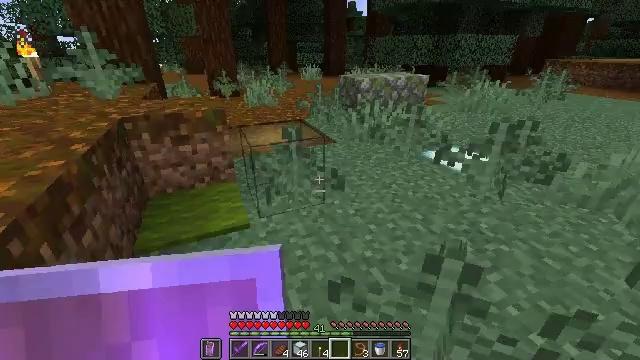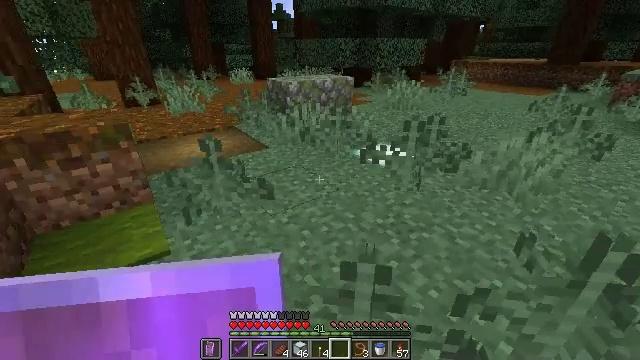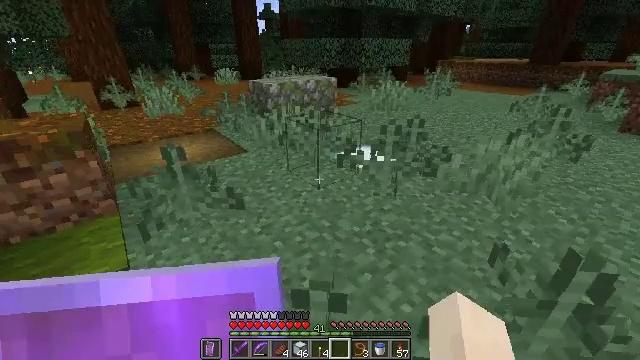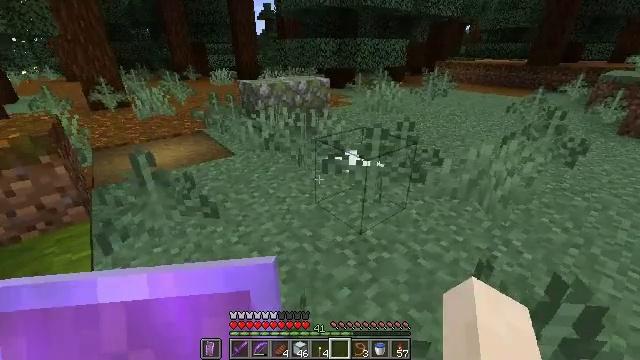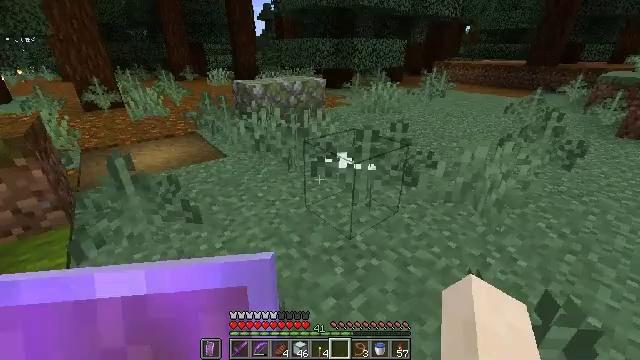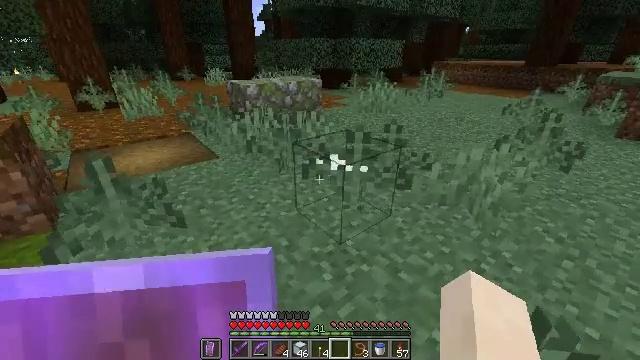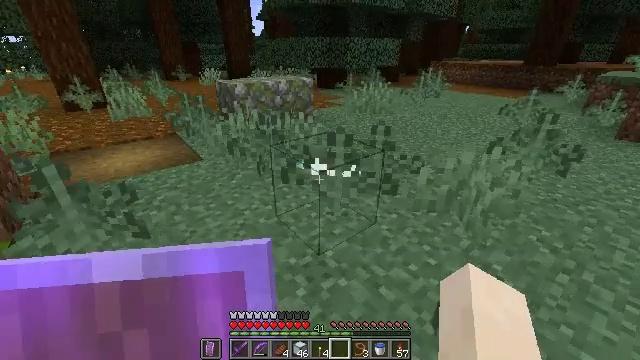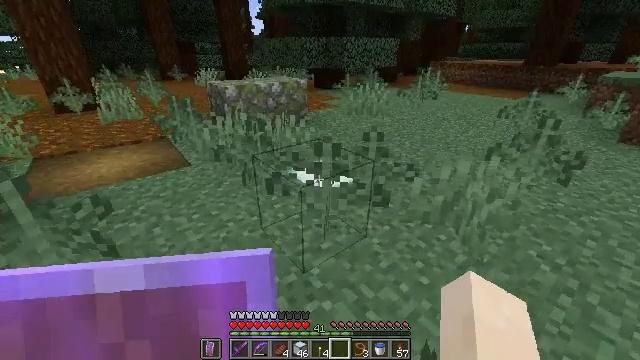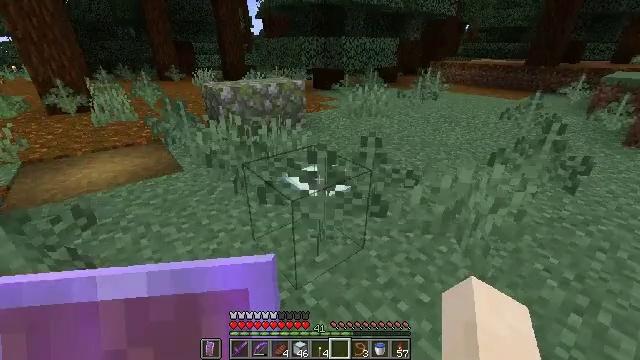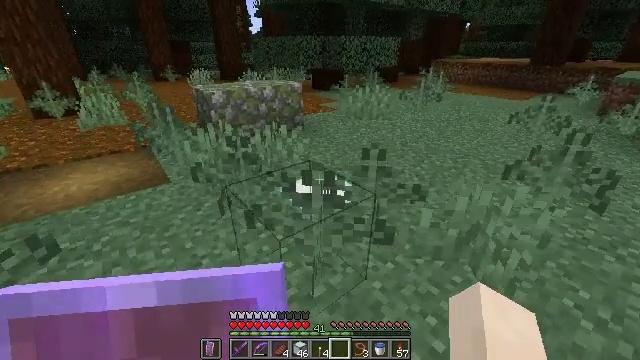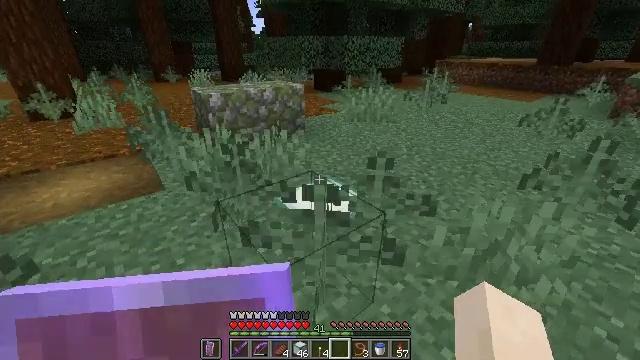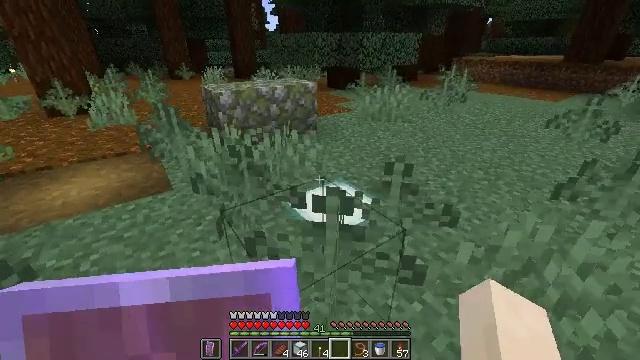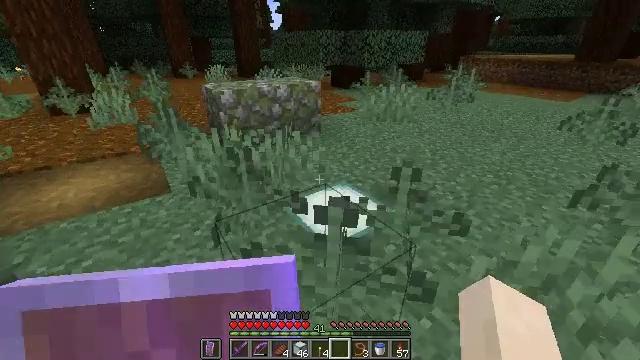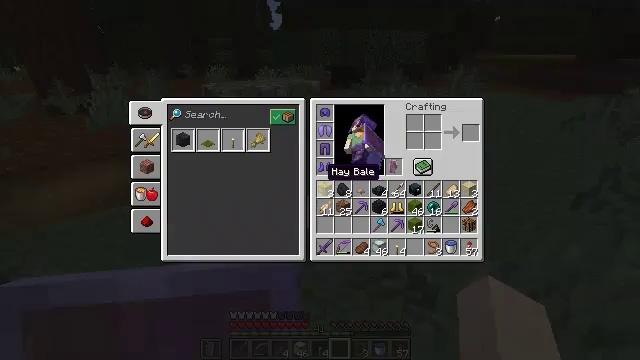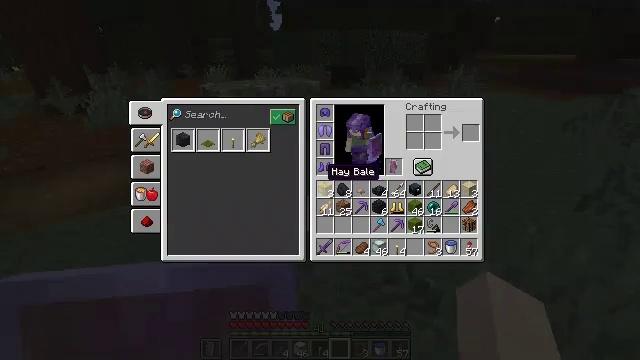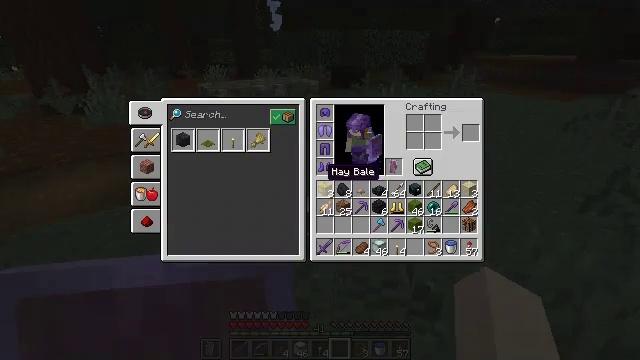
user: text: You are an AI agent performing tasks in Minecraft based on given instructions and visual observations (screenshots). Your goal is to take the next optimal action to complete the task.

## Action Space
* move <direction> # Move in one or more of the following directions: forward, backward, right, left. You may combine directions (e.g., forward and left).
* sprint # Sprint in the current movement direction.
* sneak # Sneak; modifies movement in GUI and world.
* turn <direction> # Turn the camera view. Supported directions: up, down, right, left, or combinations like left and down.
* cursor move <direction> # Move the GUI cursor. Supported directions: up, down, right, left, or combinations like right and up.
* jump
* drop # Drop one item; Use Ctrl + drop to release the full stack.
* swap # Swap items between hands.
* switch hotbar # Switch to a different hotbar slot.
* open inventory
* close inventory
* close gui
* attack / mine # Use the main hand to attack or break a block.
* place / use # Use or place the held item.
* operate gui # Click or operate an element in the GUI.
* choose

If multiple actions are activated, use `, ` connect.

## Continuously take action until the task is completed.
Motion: motion action
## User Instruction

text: Make a green carpet with wool at the crafting table.
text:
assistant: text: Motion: move forward and move right, turn right
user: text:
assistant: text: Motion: move forward and move right, turn right
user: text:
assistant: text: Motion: move forward and move right
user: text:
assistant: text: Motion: move forward and move right
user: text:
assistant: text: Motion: move forward and move right
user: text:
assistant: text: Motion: move forward and move right
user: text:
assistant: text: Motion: move forward
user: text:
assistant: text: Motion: move forward
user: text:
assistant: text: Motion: move forward
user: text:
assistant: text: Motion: move forward
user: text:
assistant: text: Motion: move forward, turn left
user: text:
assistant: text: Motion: no_op
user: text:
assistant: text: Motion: open inventory
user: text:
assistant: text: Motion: open inventory
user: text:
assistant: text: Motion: open inventory
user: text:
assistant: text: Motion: open inventory
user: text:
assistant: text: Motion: no_op
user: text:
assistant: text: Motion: turn left and up
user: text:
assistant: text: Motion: no_op
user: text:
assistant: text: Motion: no_op
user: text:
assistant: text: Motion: turn left and up
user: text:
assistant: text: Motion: turn left
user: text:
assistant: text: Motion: turn left
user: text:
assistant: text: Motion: turn left
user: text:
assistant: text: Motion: no_op
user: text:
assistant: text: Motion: no_op
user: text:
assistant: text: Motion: no_op
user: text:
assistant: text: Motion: no_op
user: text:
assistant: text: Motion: no_op
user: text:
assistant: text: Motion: no_op